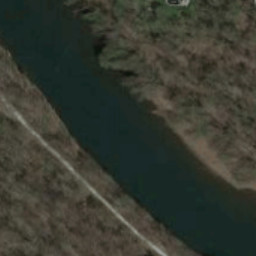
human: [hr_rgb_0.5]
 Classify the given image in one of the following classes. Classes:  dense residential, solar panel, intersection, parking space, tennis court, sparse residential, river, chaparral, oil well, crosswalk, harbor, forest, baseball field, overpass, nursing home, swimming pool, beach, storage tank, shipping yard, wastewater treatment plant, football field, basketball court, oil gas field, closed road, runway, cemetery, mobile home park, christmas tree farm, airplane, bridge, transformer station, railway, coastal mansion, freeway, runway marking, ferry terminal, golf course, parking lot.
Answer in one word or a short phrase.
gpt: river